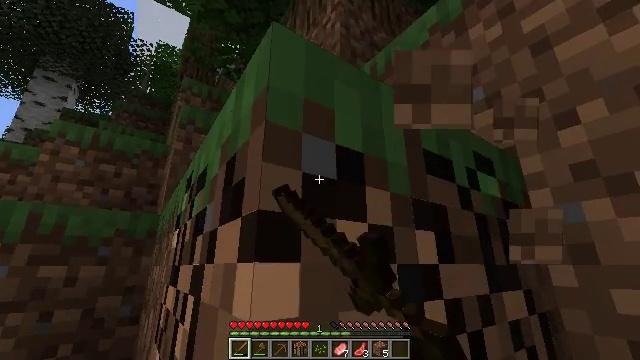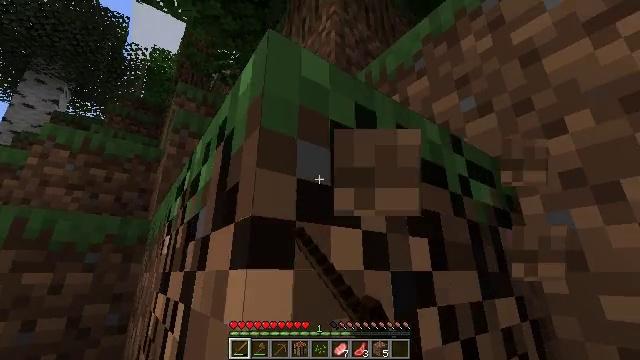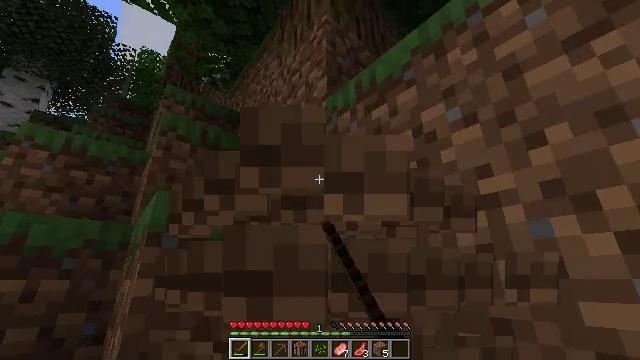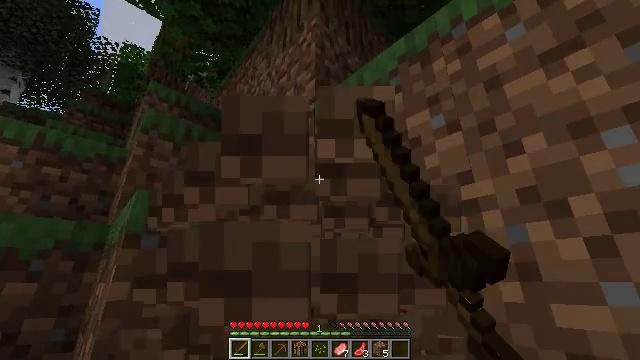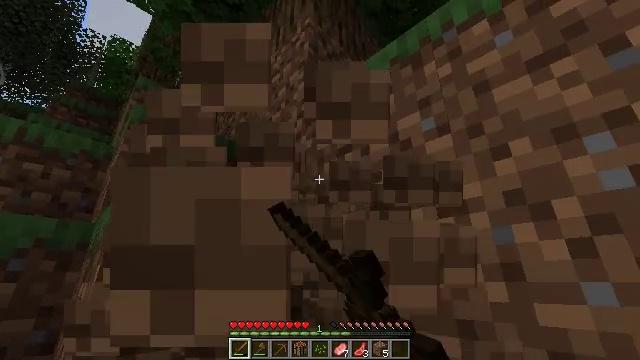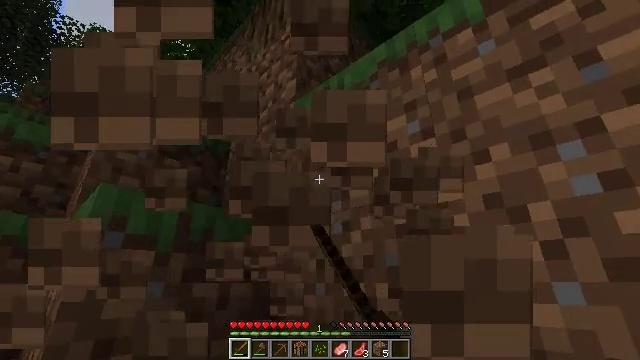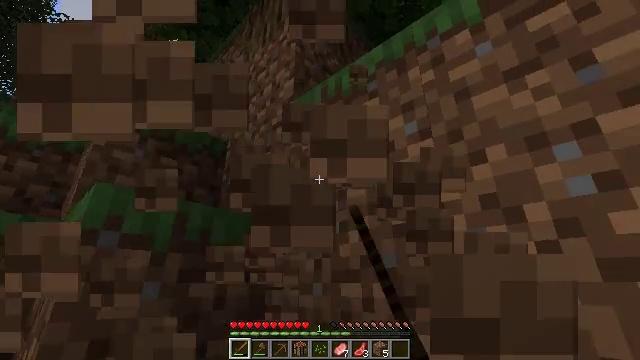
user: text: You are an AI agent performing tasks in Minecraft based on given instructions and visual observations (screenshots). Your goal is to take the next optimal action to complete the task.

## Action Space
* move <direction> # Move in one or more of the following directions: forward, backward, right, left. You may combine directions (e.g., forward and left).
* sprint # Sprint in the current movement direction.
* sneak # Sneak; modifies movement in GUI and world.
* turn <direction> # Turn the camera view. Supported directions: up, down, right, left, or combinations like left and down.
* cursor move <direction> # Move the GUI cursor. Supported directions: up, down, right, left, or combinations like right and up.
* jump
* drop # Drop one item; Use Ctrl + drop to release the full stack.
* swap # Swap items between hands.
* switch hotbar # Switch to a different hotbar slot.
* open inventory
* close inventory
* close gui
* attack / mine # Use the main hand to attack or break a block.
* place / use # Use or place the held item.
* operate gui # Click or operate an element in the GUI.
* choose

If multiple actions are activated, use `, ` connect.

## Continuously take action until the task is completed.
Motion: motion action
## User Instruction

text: Break the grass block.
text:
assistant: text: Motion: turn right and up, attack / mine
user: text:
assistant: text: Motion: turn right and up, attack / mine
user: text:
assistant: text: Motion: turn right, attack / mine
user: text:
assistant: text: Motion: turn right, attack / mine
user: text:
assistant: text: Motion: turn right, attack / mine
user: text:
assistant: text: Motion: attack / mine
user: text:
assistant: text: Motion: attack / mine